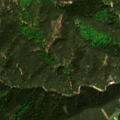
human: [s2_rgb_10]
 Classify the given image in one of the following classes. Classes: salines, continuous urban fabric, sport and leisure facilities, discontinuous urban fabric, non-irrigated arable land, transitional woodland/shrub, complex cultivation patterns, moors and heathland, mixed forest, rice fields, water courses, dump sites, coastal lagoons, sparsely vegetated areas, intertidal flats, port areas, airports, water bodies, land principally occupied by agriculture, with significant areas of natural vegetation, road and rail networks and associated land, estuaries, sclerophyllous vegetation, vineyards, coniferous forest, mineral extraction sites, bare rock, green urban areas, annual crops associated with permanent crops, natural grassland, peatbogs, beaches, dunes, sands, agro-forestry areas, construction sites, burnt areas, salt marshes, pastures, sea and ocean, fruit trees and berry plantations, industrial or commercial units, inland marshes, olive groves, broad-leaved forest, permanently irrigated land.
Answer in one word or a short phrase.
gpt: pastures, coniferous forest, mixed forest